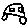
Label: car